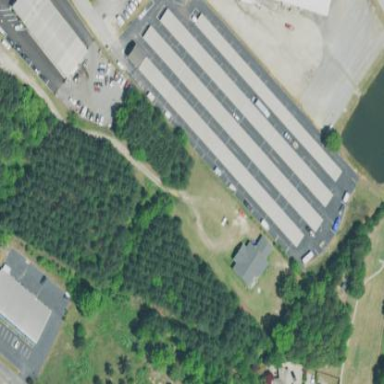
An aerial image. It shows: Storage building.